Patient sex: M
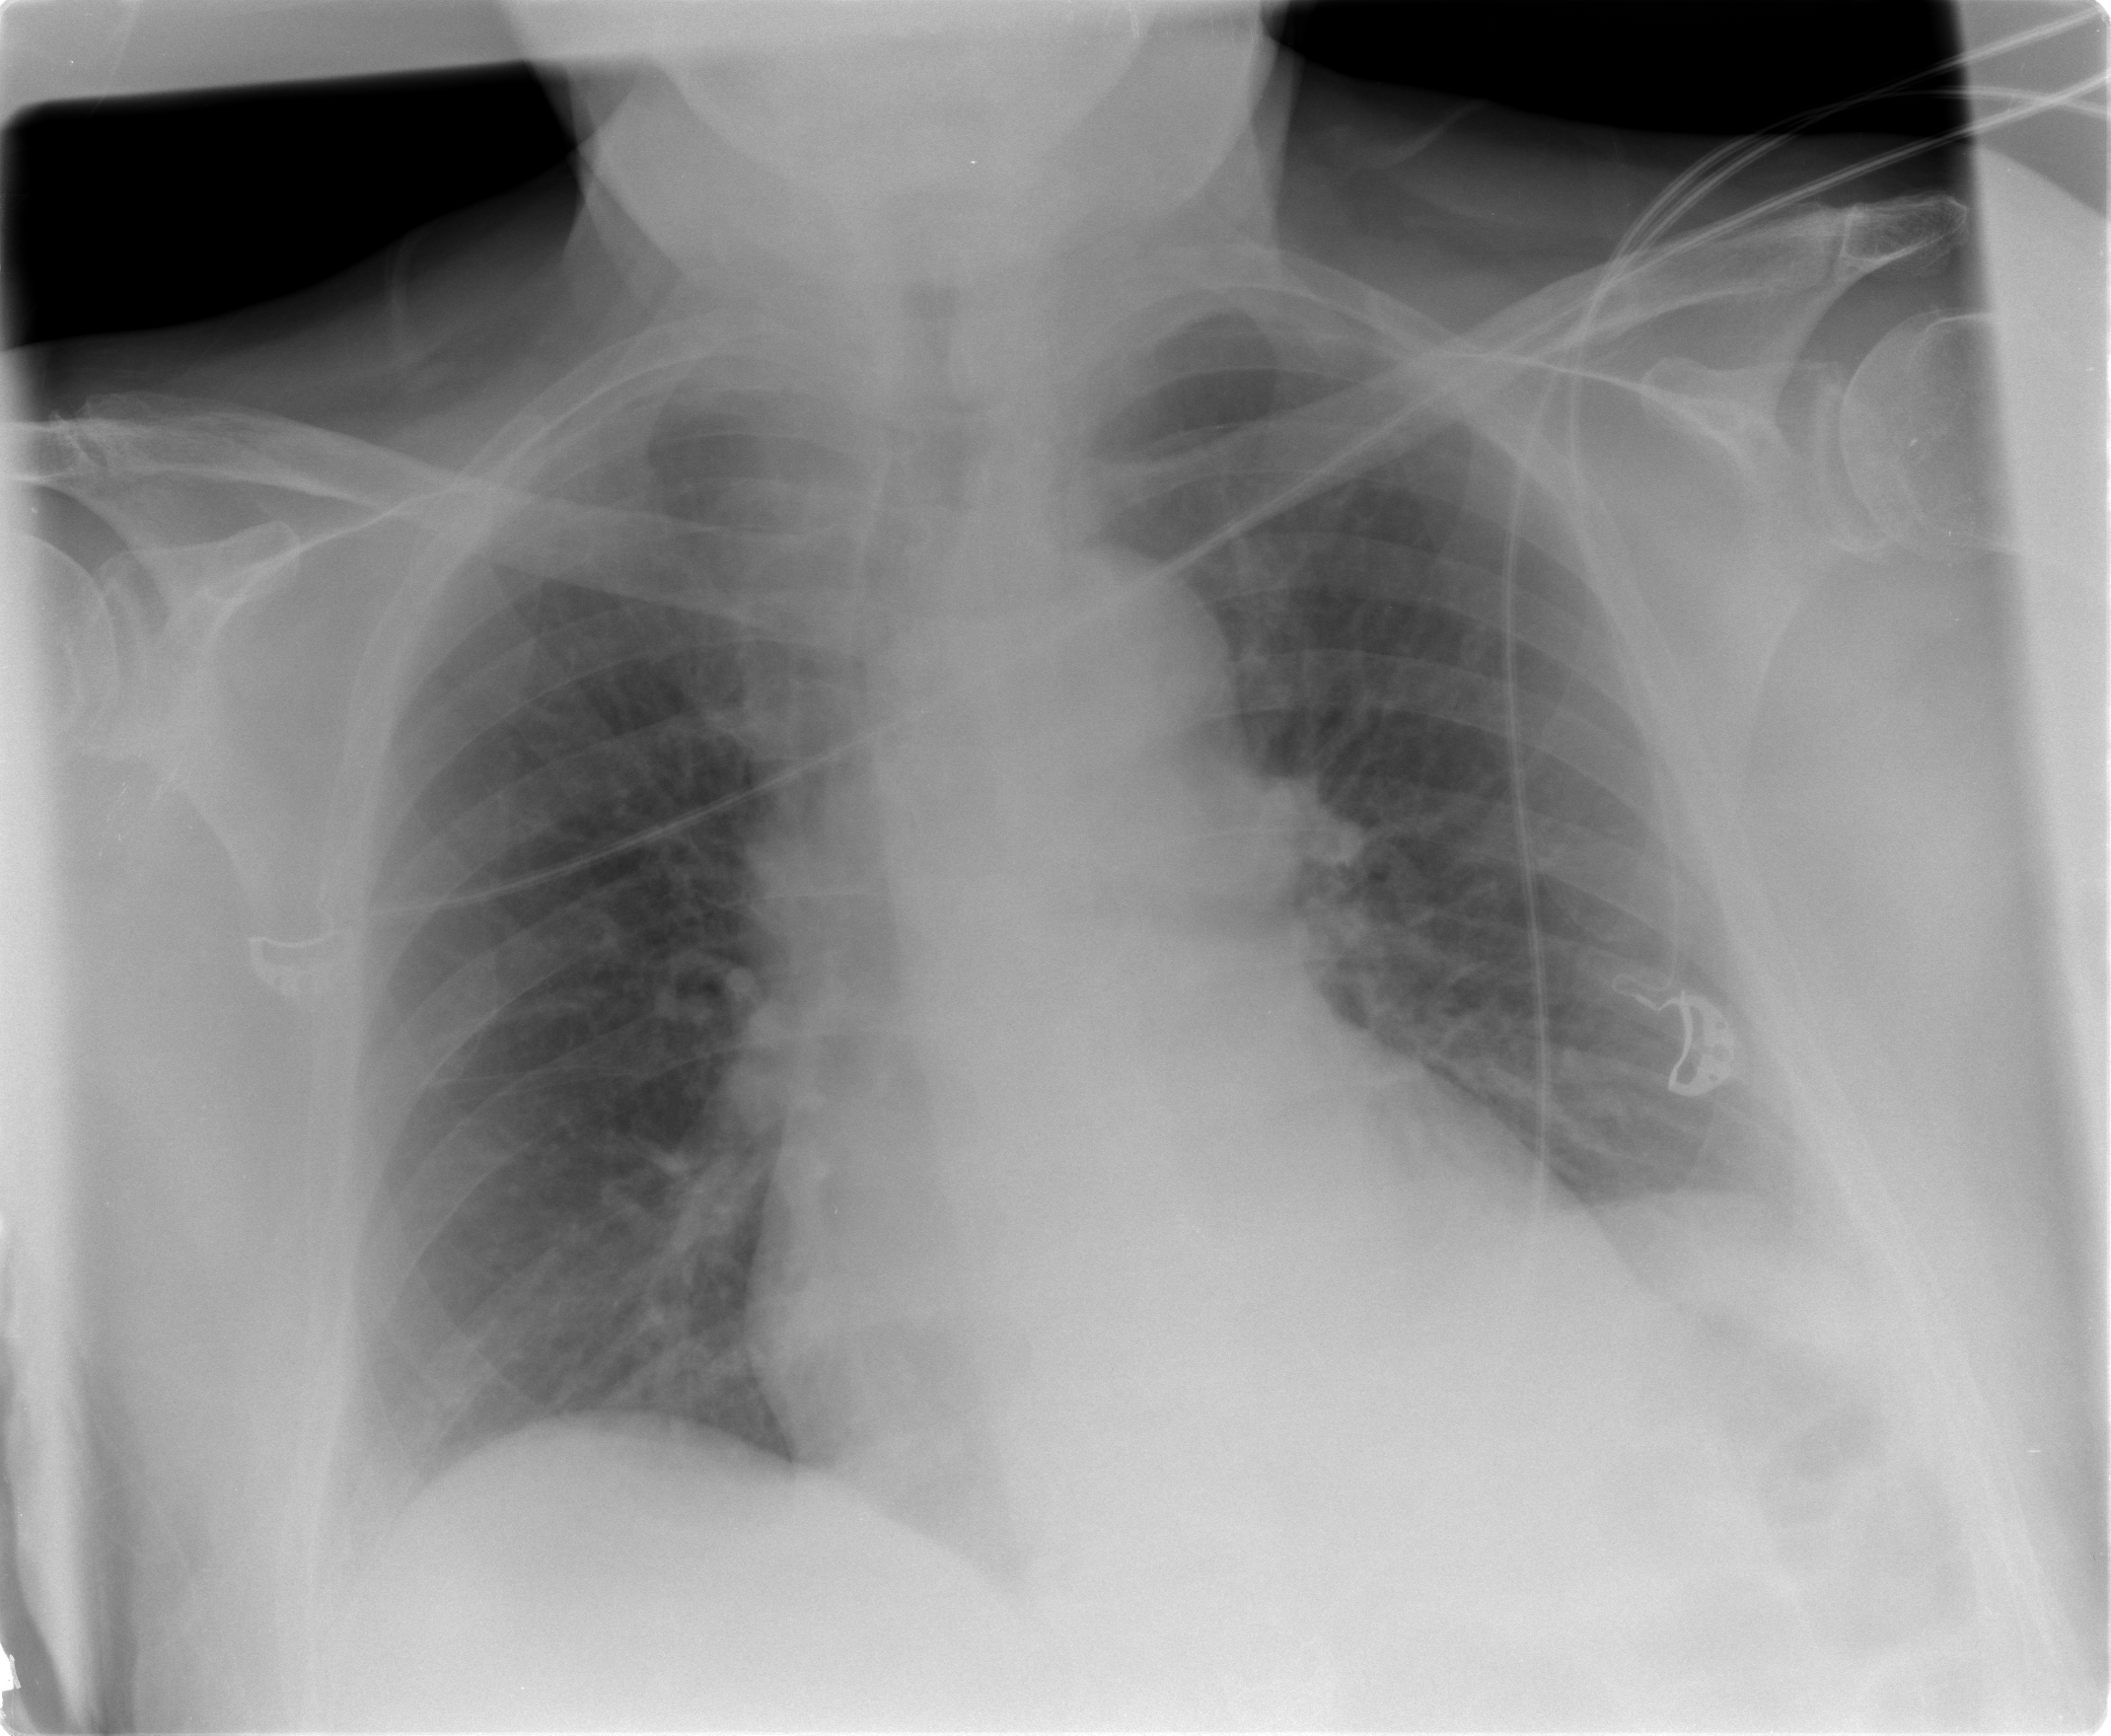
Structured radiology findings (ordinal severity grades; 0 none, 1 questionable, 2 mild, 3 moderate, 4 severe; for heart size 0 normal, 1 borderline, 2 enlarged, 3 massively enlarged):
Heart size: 0
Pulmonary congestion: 2
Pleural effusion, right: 1
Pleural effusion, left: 1
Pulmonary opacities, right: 0
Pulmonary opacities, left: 0
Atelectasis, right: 2
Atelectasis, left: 2